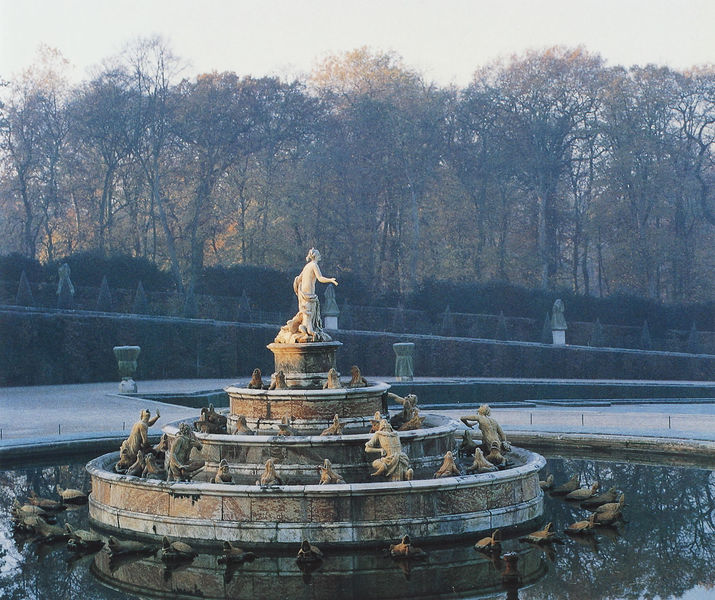
Titel: Versailles, Gartenanlage
Künstler: André Le Nôtre
Standort: Versailles (EU - F)
Schlagwörter: himmel, wasser, weiß, bäume, frau, grau, straße, anlage, park, tiere, weg, stein, spiegelung, vögel, figur, renaissance, brunnen, kreis, rund, garten, hecke, platz, figuren, foto, fotografie, mäuler, nymphen, pyramide, schildkröte, diana, robben, schildkröten, rundanordnung, central park